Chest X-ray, AP view. Patient: 66 years old, sex M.
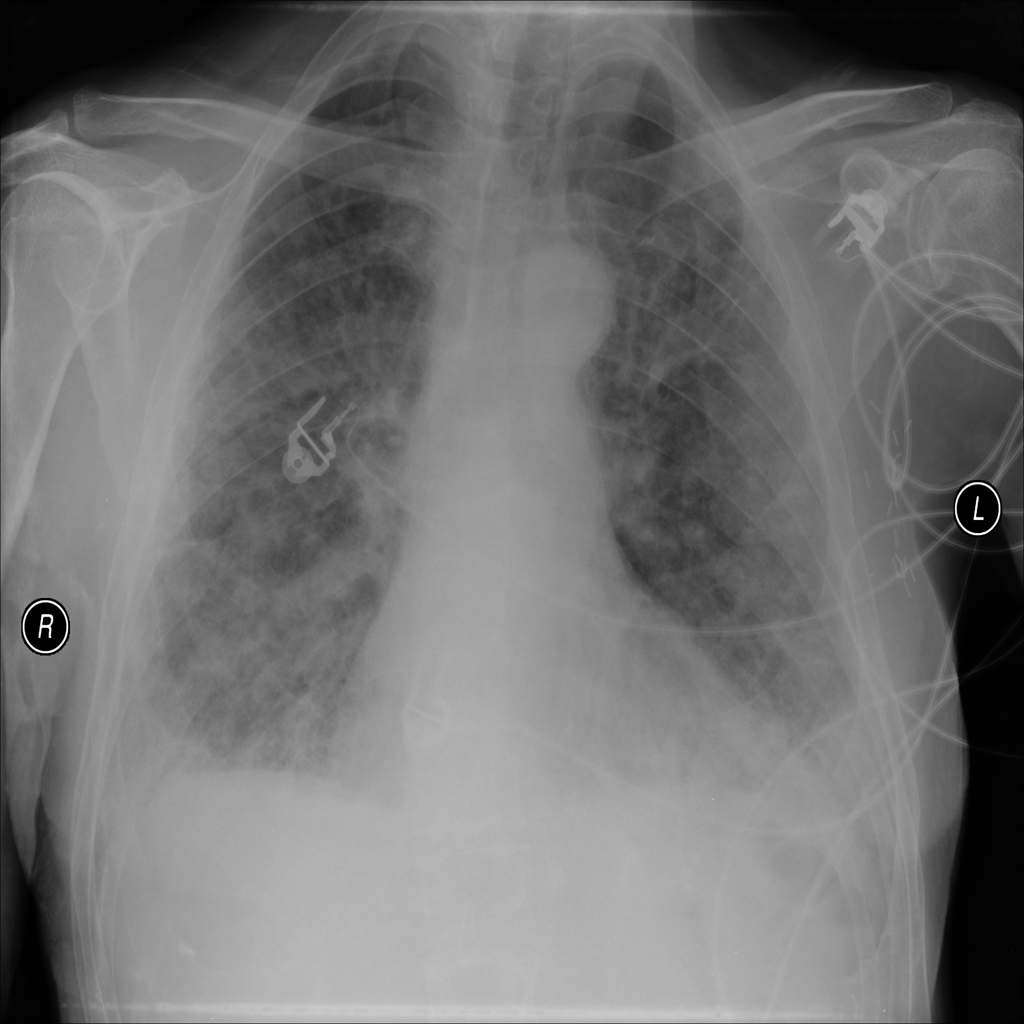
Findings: Edema, Effusion, Infiltration, Pneumonia